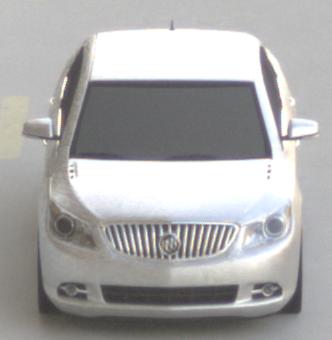
Make: Buick
Model: LaCrosse
Detailed model: Gen. 2
Model produced from: 2009
Model produced until: 2016
Doors: 4
Color: white
Road condition: dry road
Daytime: morning or afternoon
Contrast: medium contrast